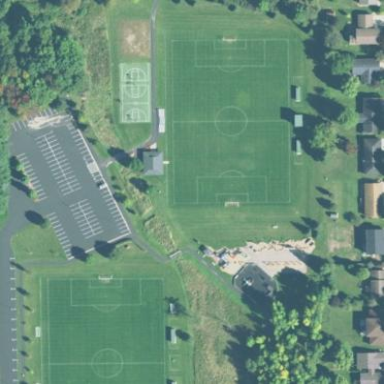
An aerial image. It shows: Grass pitch used for soccer.